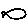
Label: fish